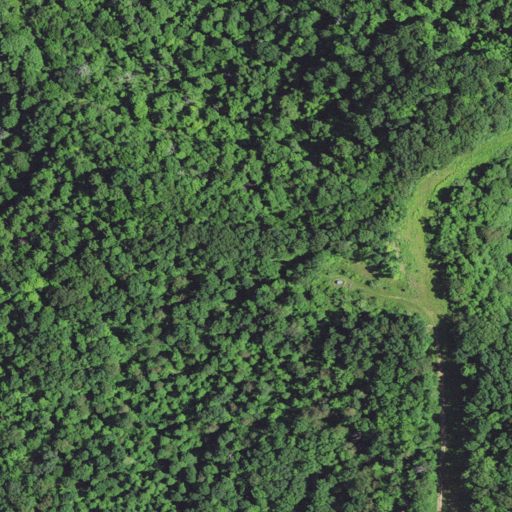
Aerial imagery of ridge(s) in West Virginia named Windy Ridge containing deciduous forest, mixed forest, and open development